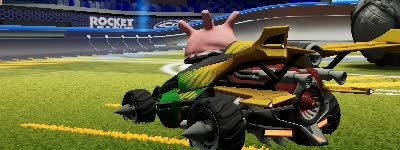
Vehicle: aftershock